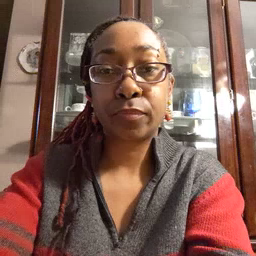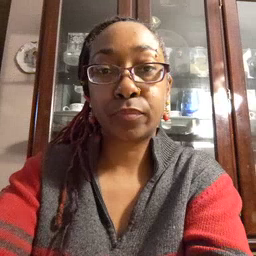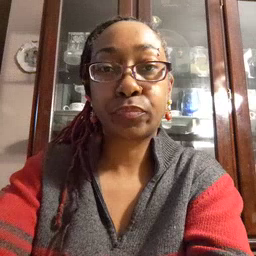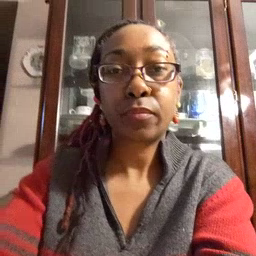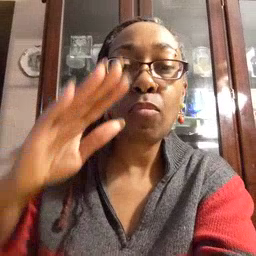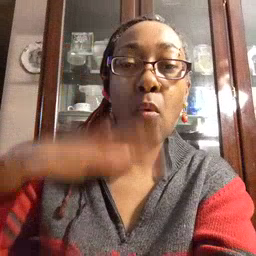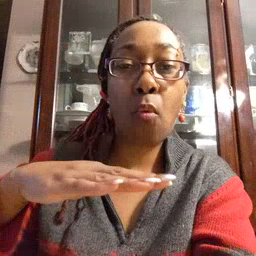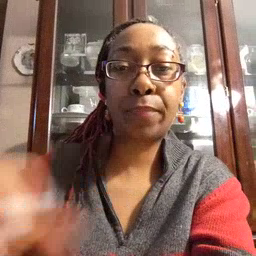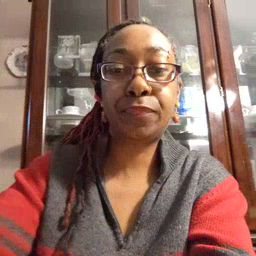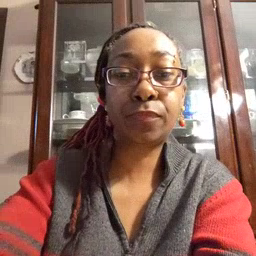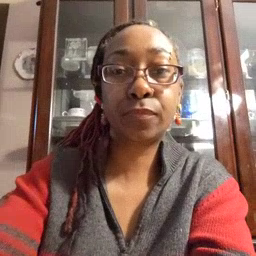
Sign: on